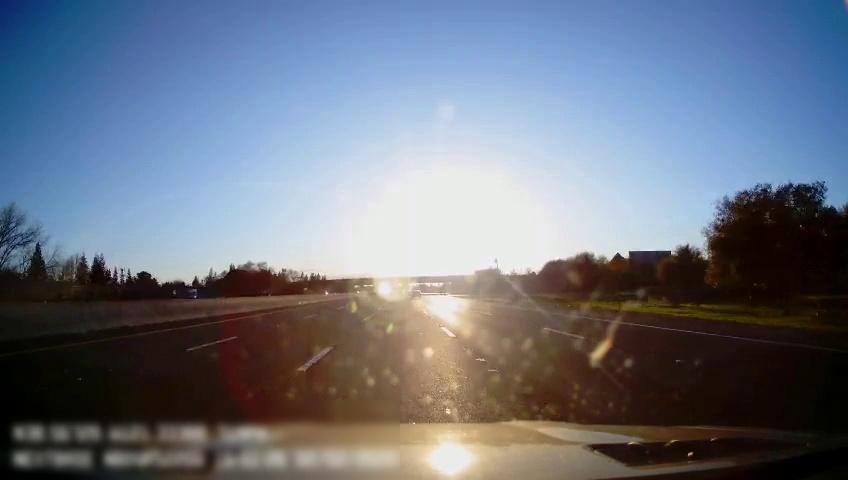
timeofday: Day
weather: Sunny
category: Drivable Space
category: Vehicles | Car
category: Lanes | Alternate Lane
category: Lanes | Alternate Lane
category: Lanes | Current Lane
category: Lanes | Current Lane
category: Lanes | Alternate Lane
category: Lanes | Alternate Lane